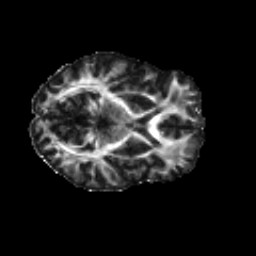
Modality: FA
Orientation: axial
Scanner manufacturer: siemens
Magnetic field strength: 3 T
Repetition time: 4.16 s
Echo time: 0.0806 s